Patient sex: M
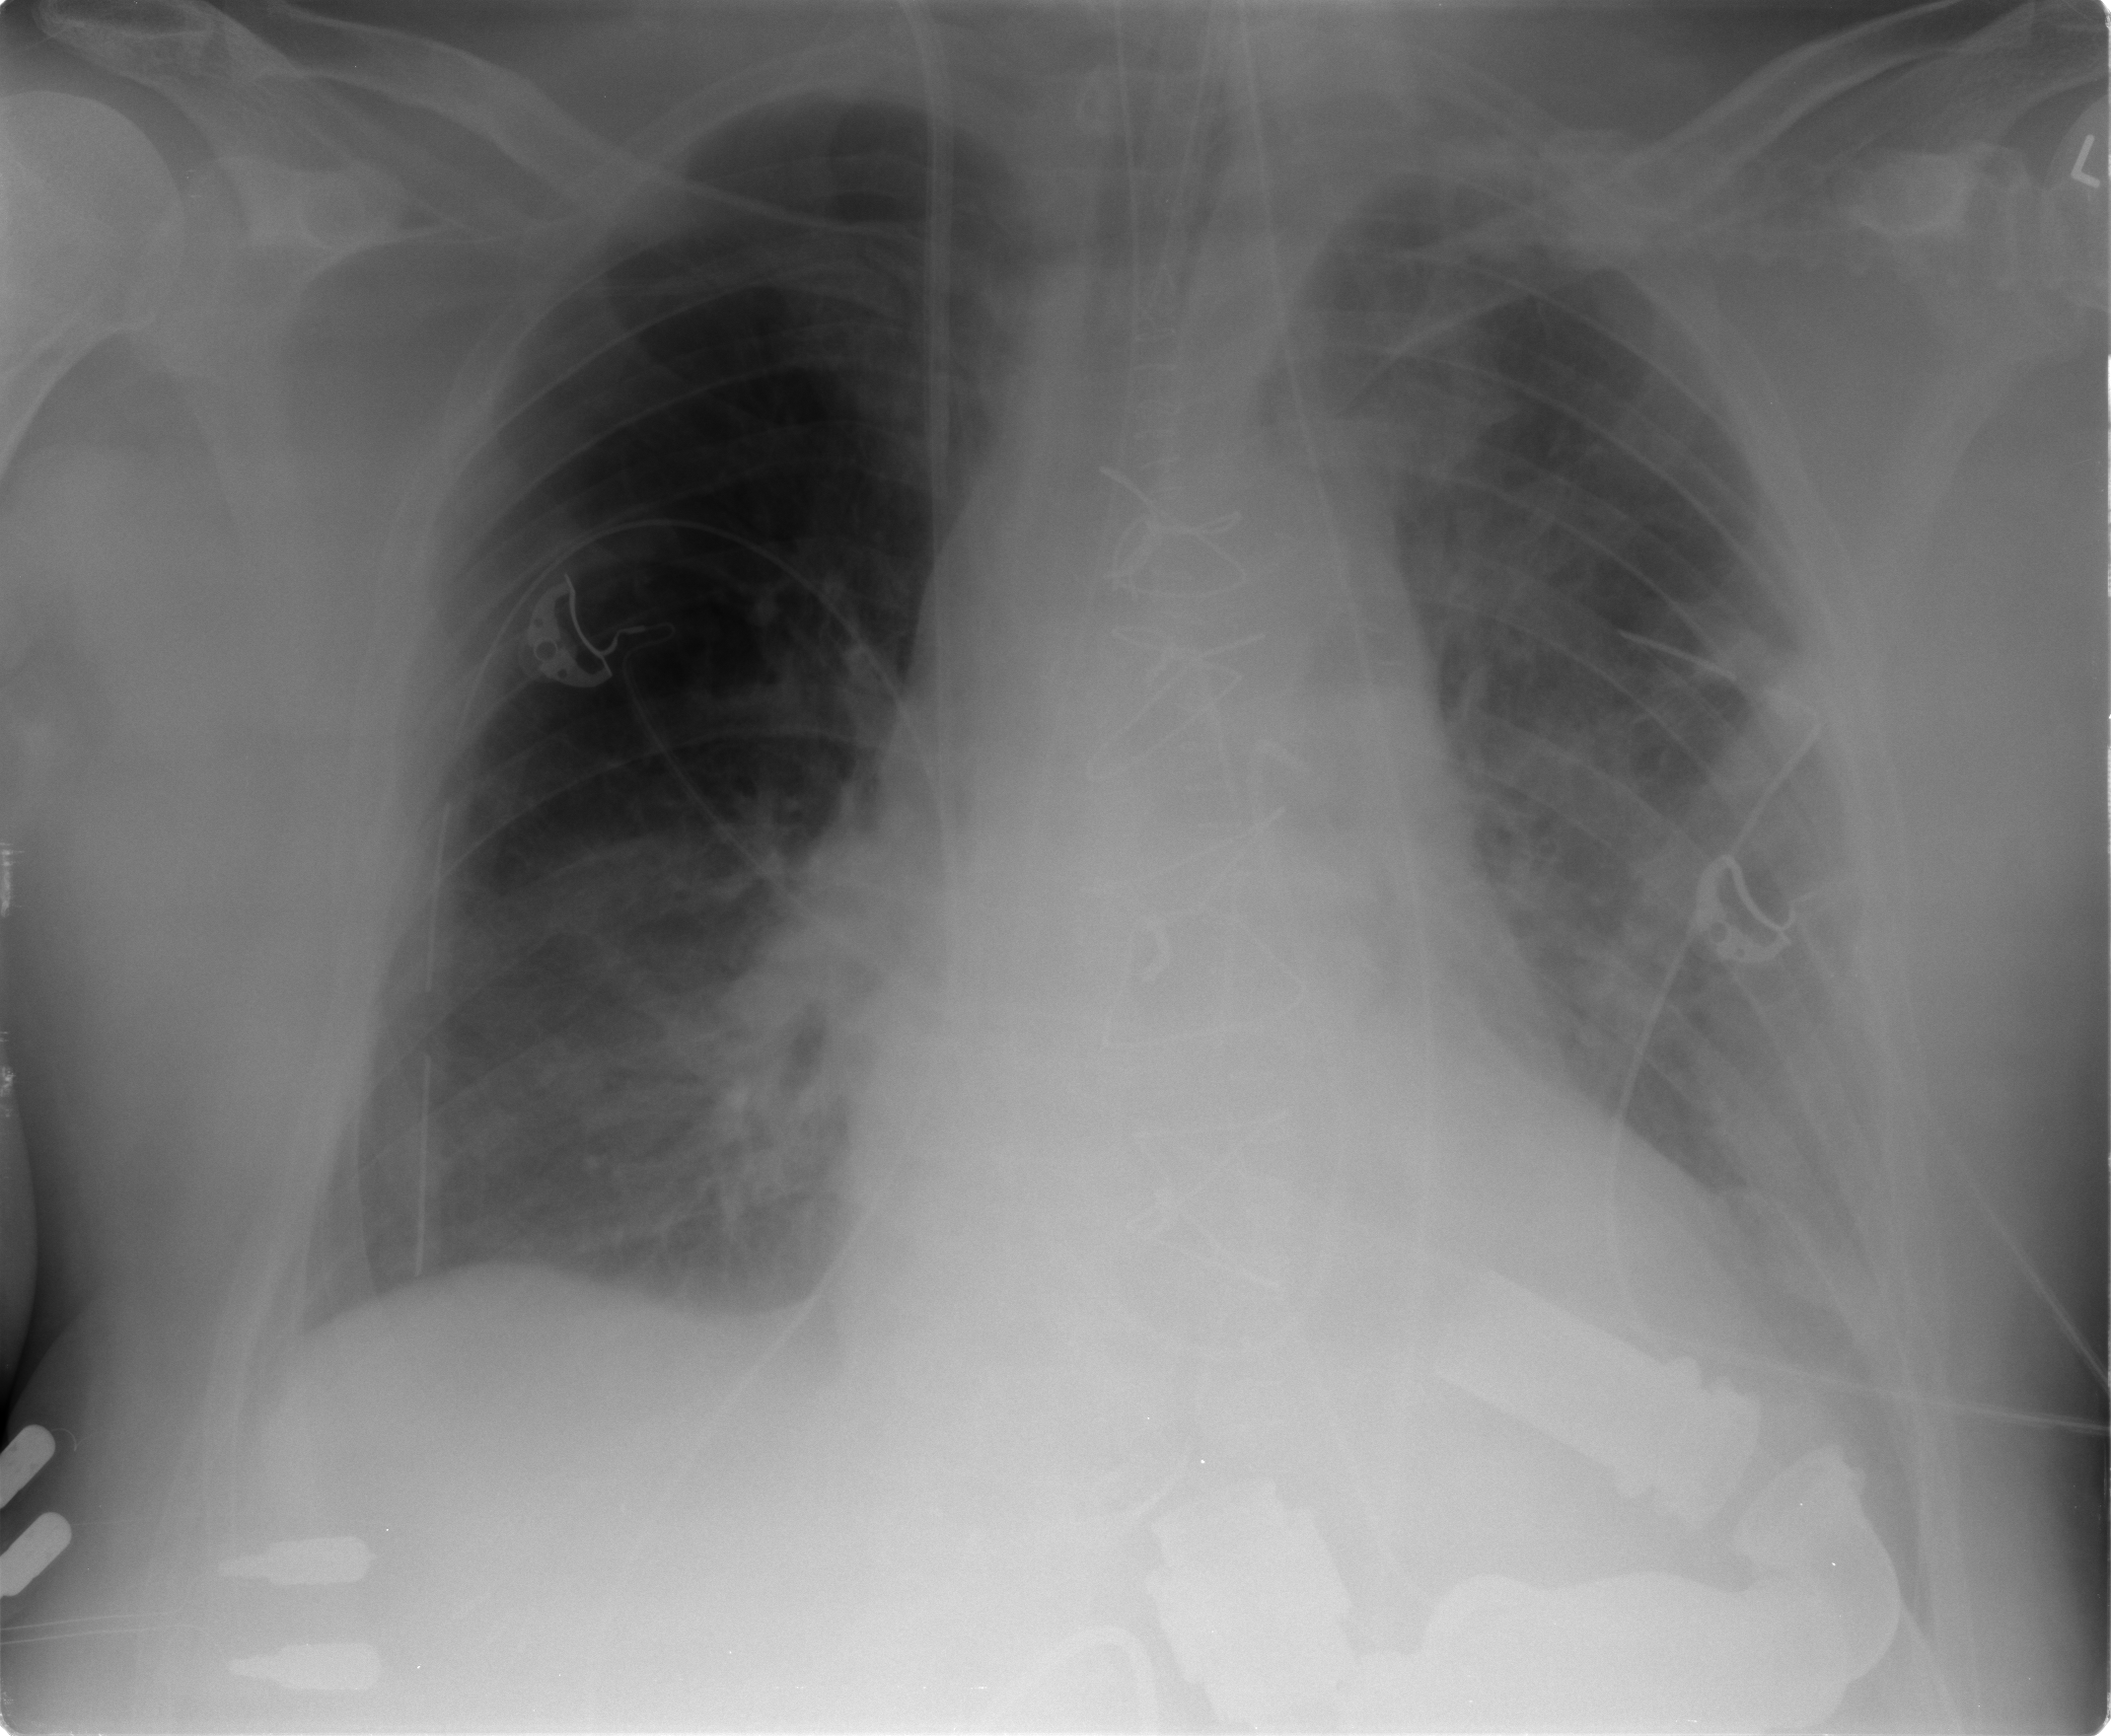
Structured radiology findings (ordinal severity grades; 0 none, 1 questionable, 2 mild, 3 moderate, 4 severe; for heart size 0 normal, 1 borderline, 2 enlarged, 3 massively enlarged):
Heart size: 1
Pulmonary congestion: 2
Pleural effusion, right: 1
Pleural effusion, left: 2
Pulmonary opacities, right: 0
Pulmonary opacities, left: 2
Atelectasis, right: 2
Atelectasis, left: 2